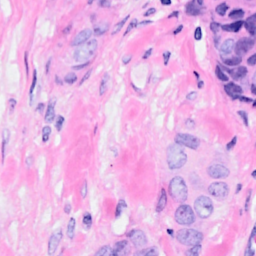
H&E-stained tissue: Breast